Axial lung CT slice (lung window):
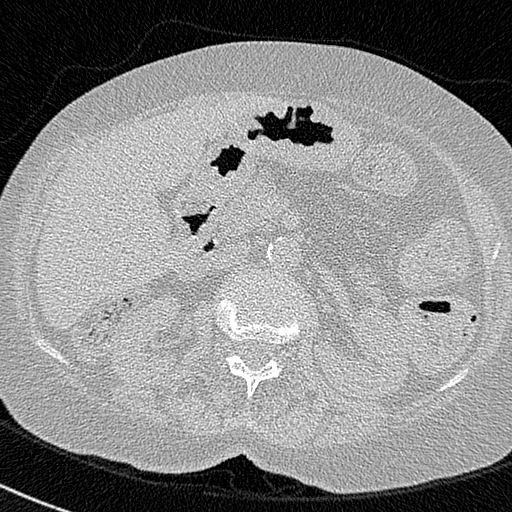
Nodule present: no